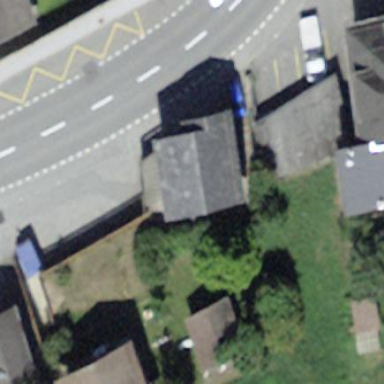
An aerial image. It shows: Simple and straightforward house.